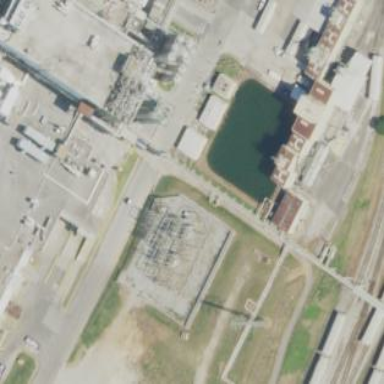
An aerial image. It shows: Industrial power substation surrounded by fence.